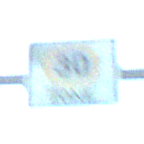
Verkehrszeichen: BeginnZone30
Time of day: MorningAfternoon
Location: Outdoor (Nature)
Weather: Clear
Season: NotSpecified
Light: Natural